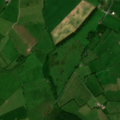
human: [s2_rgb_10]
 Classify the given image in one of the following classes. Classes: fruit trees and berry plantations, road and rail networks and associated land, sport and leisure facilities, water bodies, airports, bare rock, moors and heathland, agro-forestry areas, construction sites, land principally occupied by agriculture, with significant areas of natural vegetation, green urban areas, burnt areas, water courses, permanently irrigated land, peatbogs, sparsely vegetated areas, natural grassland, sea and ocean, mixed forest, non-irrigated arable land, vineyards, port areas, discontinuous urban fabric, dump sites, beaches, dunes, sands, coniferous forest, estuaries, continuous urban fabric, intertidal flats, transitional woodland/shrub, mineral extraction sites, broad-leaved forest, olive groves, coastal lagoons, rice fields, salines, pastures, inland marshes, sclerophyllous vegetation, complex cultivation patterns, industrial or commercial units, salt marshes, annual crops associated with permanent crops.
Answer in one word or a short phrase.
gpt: pastures, transitional woodland/shrub